Interaction volume radius: 10 \u00c5
Interaction volume height: 10 \u00c5
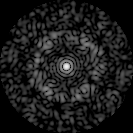
Disorder parameter: 0.7959